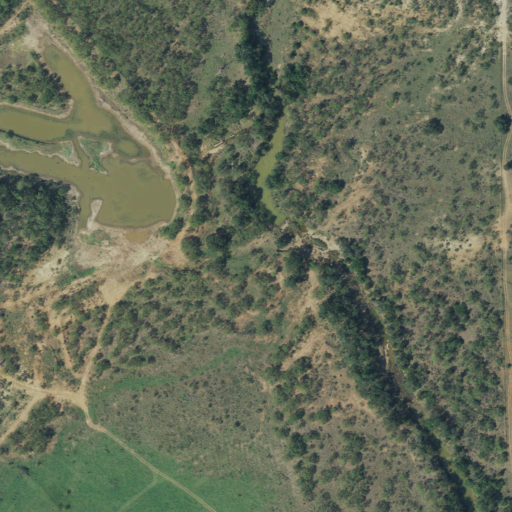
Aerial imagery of valley in Texas named Looird Hollow containing grassland, shrub, evergreen forest, herbaceous wetlands, and open water